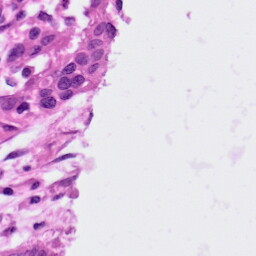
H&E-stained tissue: Ovarian